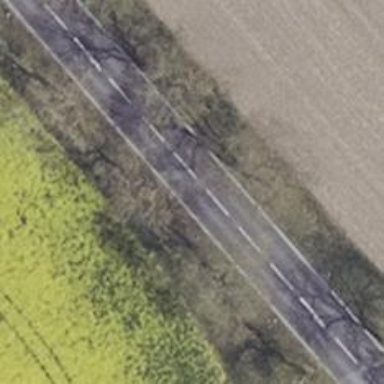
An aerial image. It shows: Secondary road with asphalt surface.